Question: I have 2 circle divs, what I want to do is put them next to. I've looked at simular questions to mine but they don't provide with enough information.
Here is what I want to do:

How can I put the two circles next to the other div that illustrate in the image?
I have tried with
'''
style="float:right"
'''
But then it ends up at the far right which is not what I want.
Any ideas are welcome.
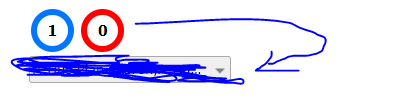
Answer: You can use the CSS property 'display:inline' which displays an element as an inline element.
'''
<select id="dropdown" name="cars">
<option value="volvo">Volvo</option>
<option value="saab">Saab</option>
<option value="mercedes">Mercedes</option>
<option value="audi">Audi</option>
</select>
<div id="circles">
// HTML code for circles here.
</div>
'''
'''
#dropdown, #circles{
display: inline;
}
'''
'''
.dot {
height: 25px;
width: 25px;
background-color: #bbb;
border-radius: 50%;
display: inline-block;
}
#dropdown, #circles{
display: inline-block;
vertical-align: middle;
}
'''
'''
<!DOCTYPE html>
<html>
<head>
<meta name="viewport" content="width=device-width, initial-scale=1">
<style>
.dot {
height: 25px;
width: 25px;
background-color: #bbb;
border-radius: 50%;
display: inline-block;
}
#dropdown, #circles{
display: inline-block;
vertical-align: middle;
}
</style>
</head>
<body>
<select id="dropdown" name="cars" id="cars">
<option value="volvo">Volvo</option>
<option value="saab">Saab</option>
<option value="mercedes">Mercedes</option>
<option value="audi">Audi</option>
</select>
<div id="circles" style="text-align:center">
<span class="dot"></span>
<span class="dot"></span>
<span class="dot"></span>
<span class="dot"></span>
</div>
</body>
</html>
'''